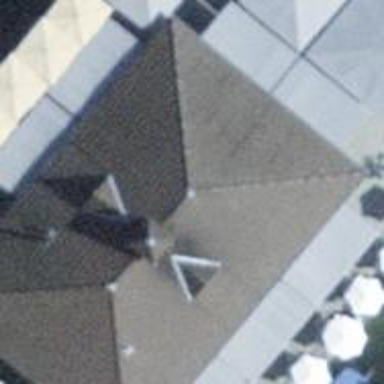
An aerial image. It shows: Restaurant in building.